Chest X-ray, PA view. Patient: 18 years old, sex M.
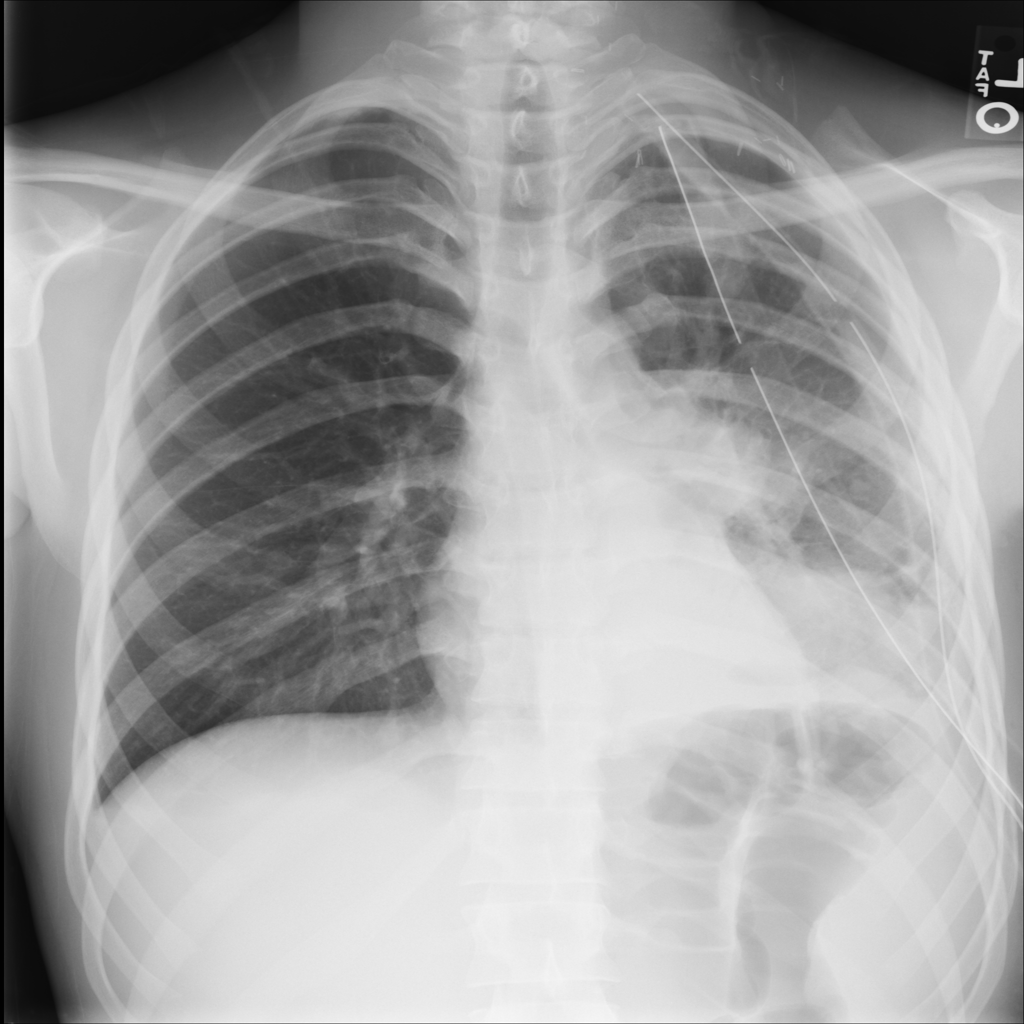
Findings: No Finding